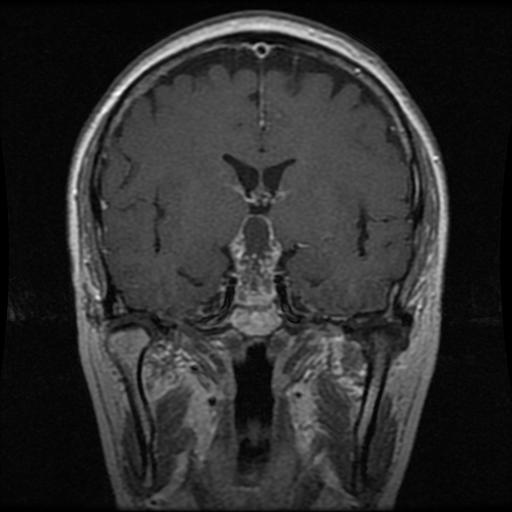
Label: pituitary